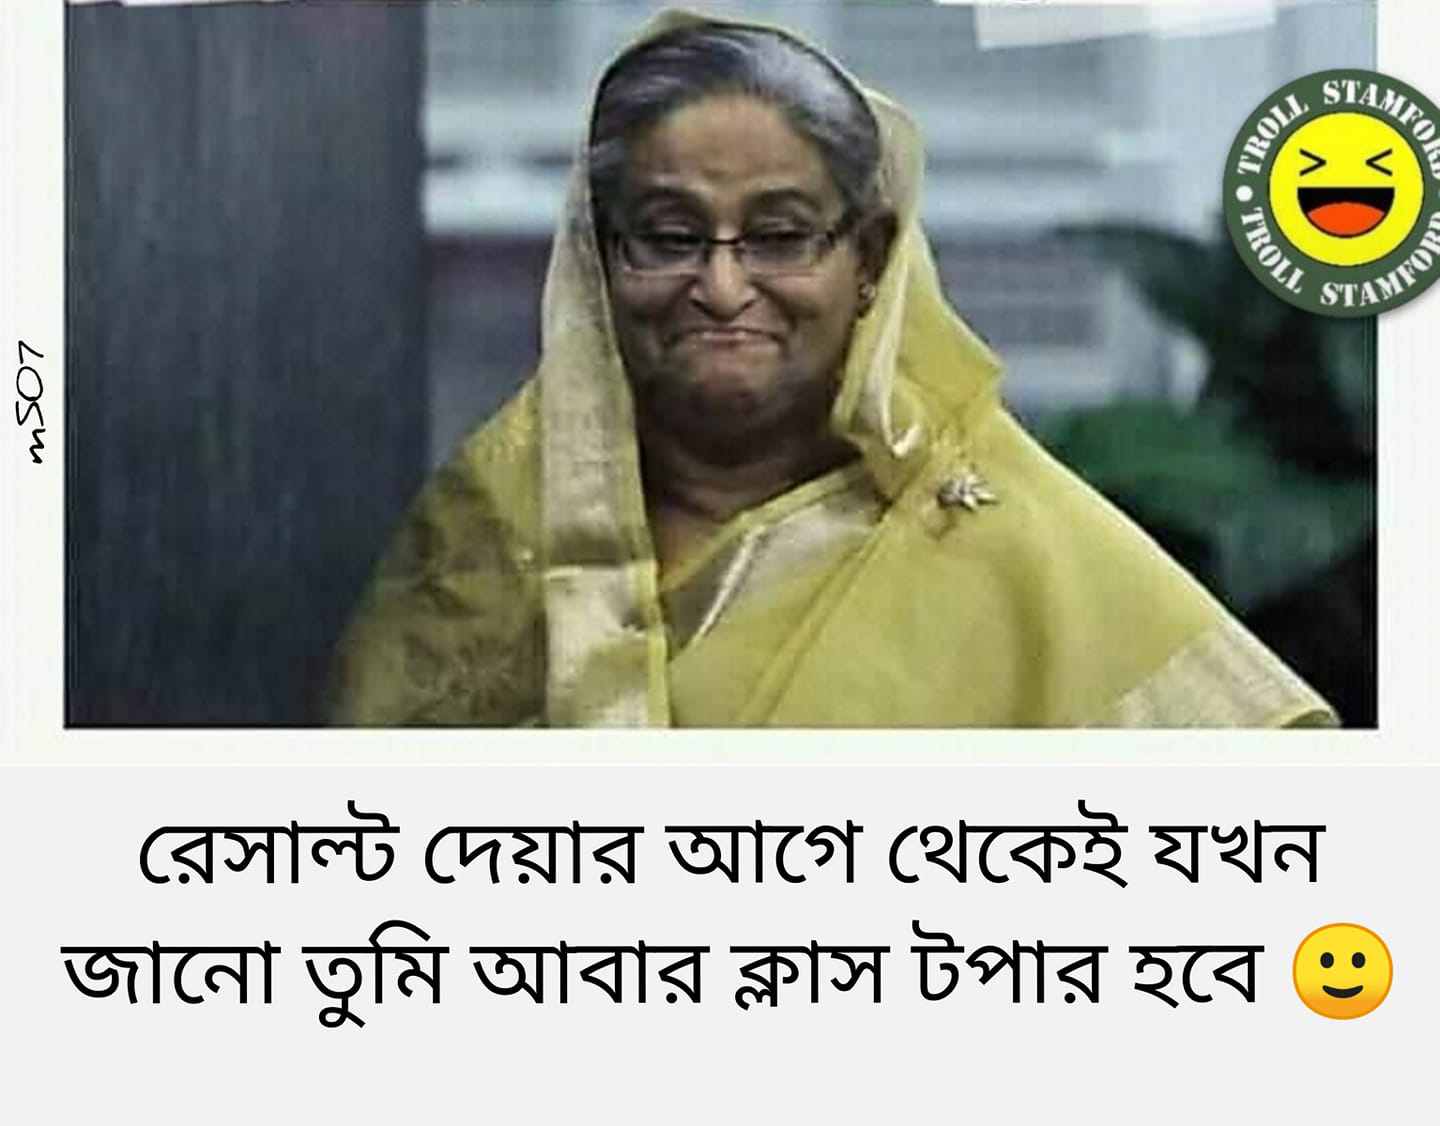
Caption: রেসাল্ট দেয়ার আগে থেকেই যখন জানো তুমি আবার ক্লাস টপার হবে
Label: non-hate